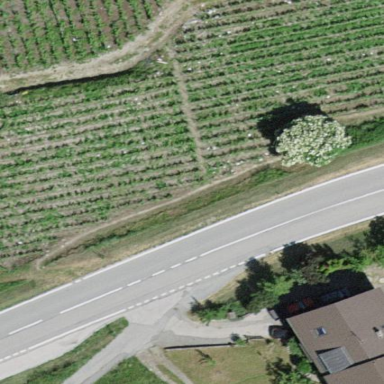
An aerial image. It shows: Vineyard with grape crops.